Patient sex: M
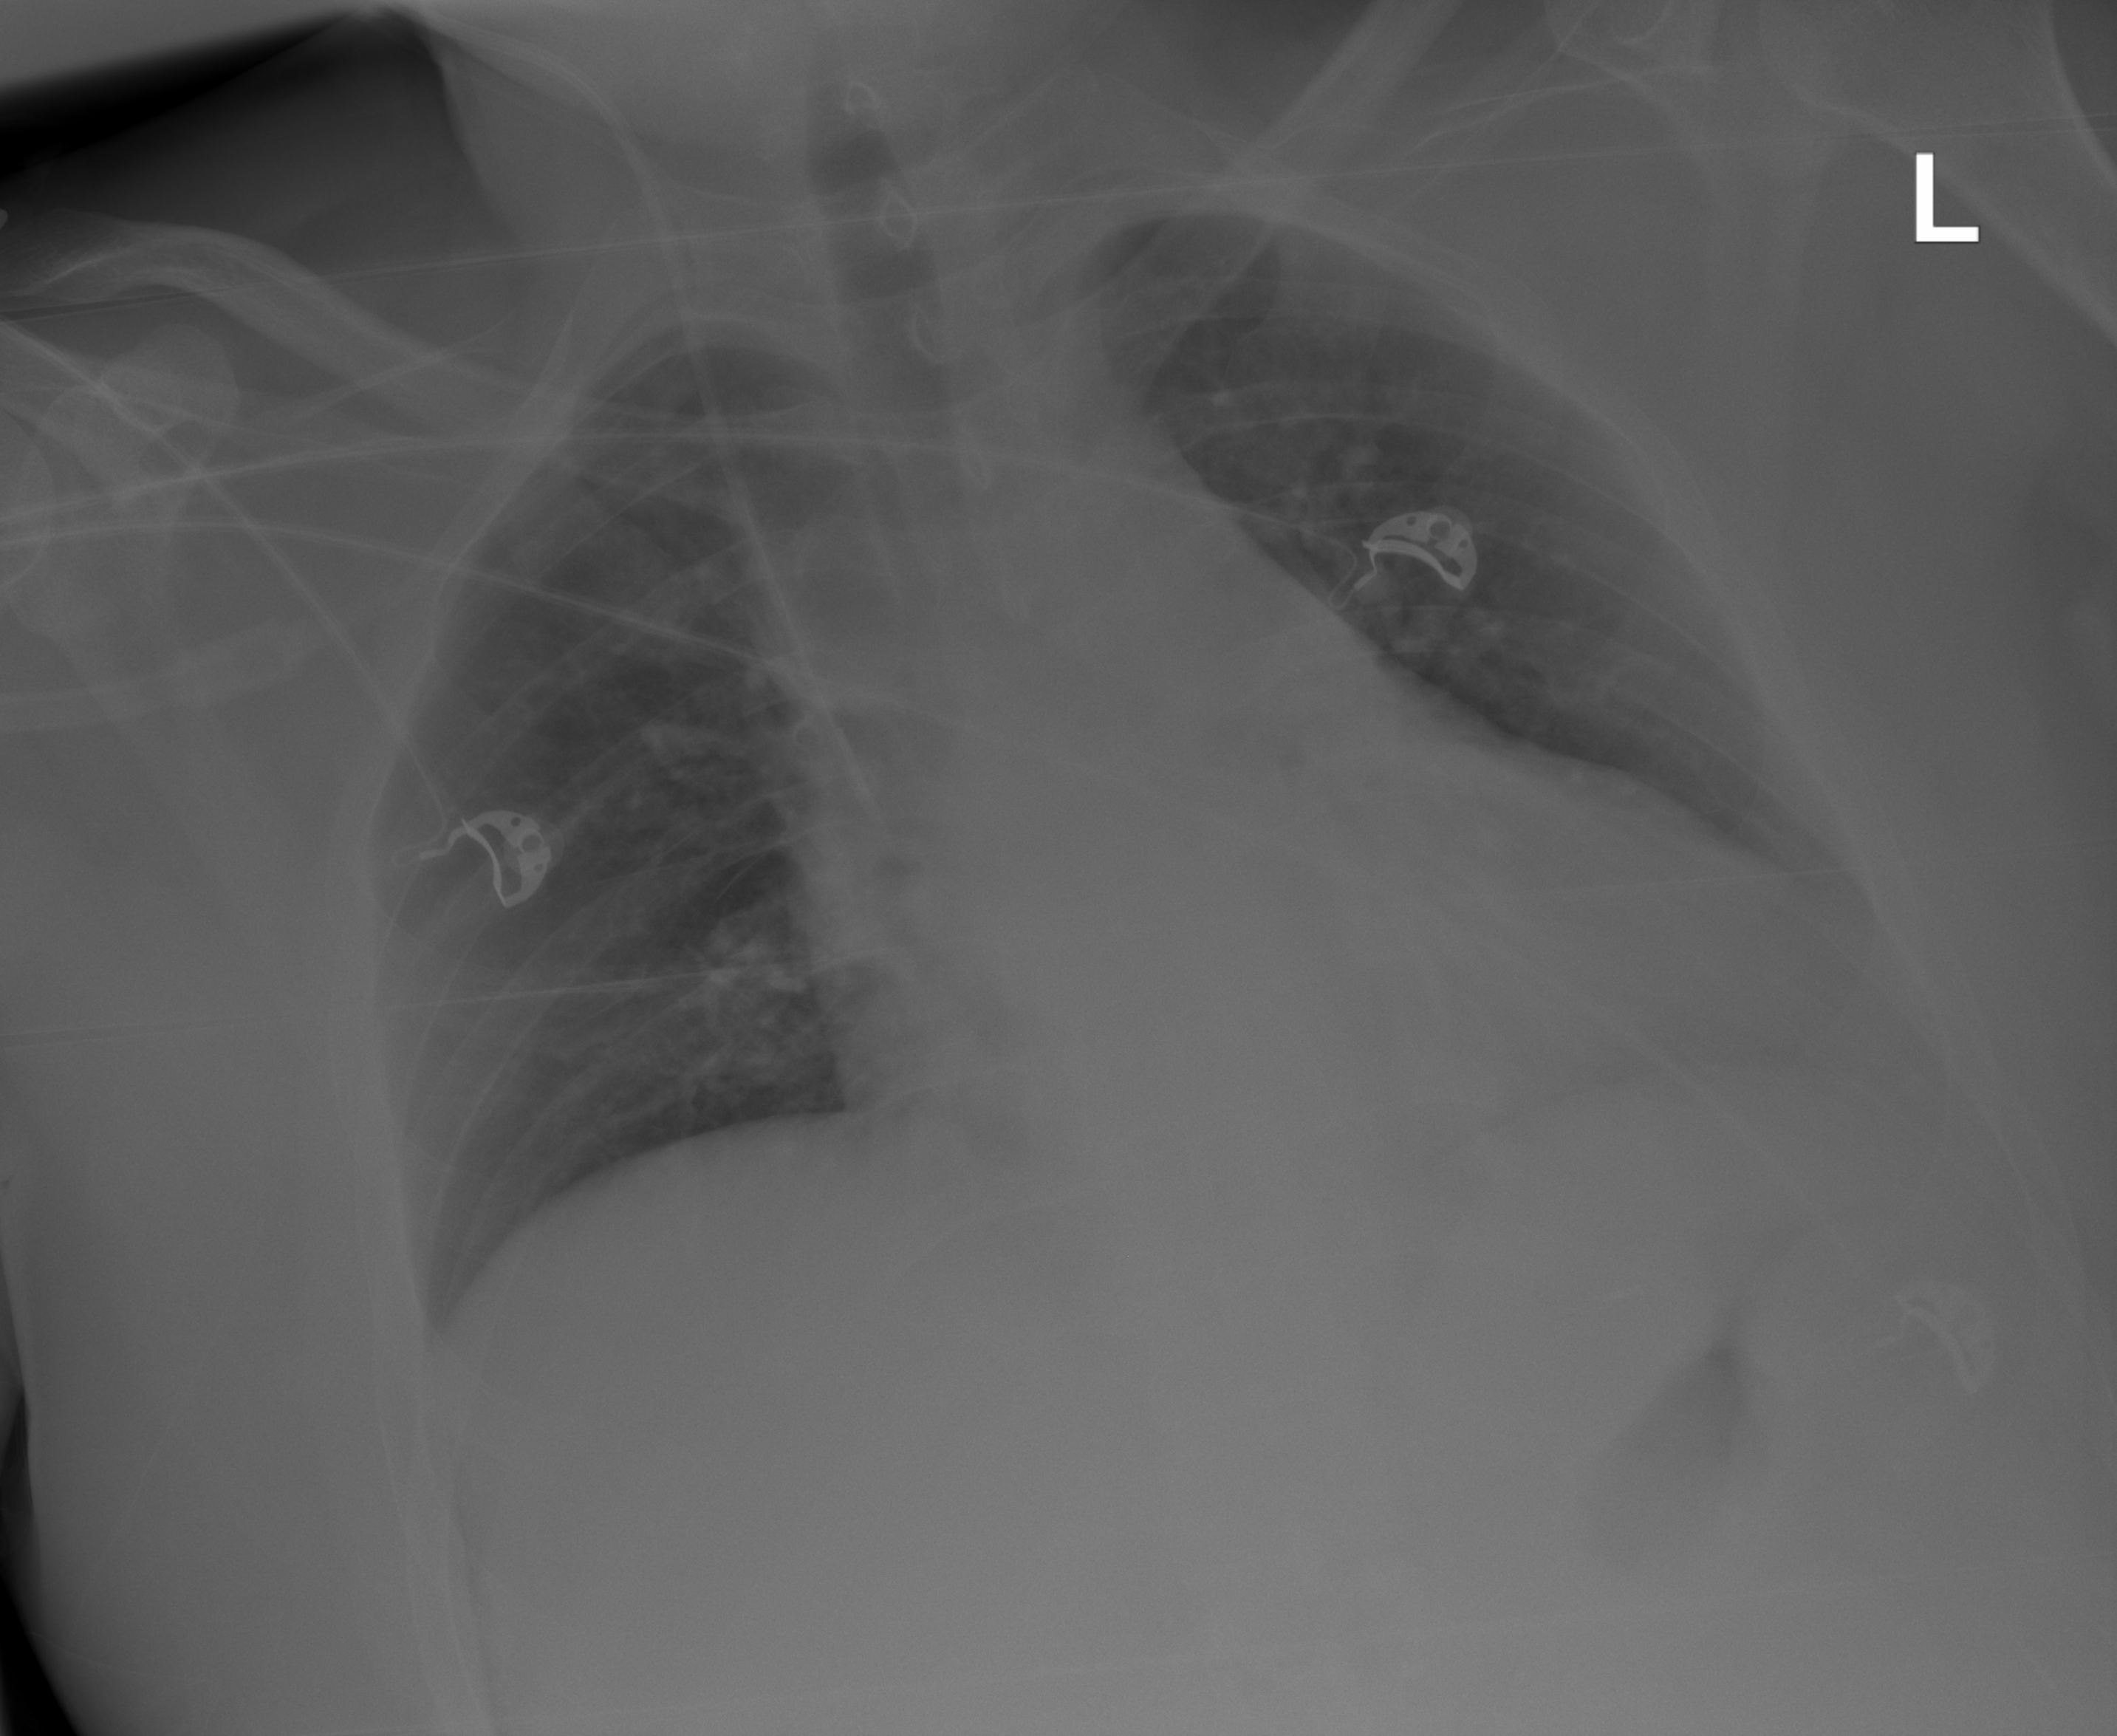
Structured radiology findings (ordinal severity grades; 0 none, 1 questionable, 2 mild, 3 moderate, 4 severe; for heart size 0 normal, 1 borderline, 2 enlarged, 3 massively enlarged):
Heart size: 2
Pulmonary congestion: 0
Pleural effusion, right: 0
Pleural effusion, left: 2
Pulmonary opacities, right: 1
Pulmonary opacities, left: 0
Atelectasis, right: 1
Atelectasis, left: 1